Interaction volume radius: 5 \u00c5
Interaction volume height: 20 \u00c5
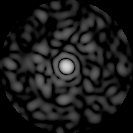
Disorder parameter: 0.8841